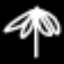
Label: palm tree